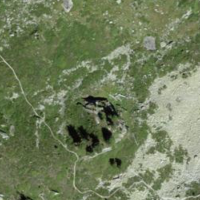
EUNIS habitat code: 26
Species observed at this site:
Vaccinium uliginosum